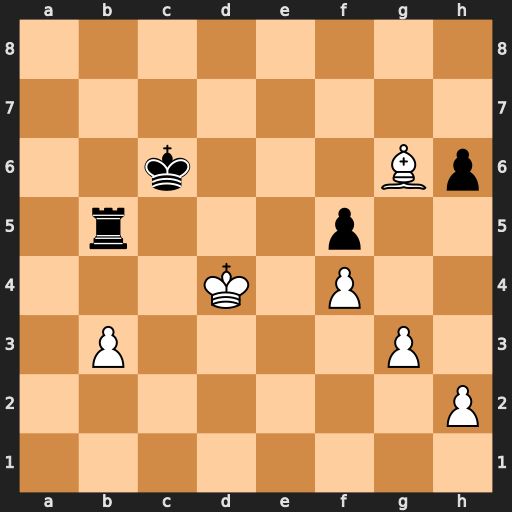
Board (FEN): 8/8/2k3Bp/1r3p2/3K1P2/1P4P1/7P/8
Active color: w
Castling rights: -
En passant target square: -
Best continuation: Be8+ Kb6 Bxb5